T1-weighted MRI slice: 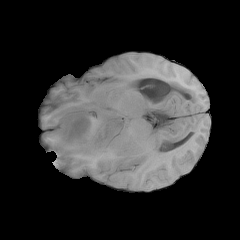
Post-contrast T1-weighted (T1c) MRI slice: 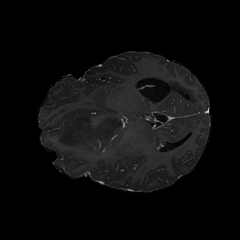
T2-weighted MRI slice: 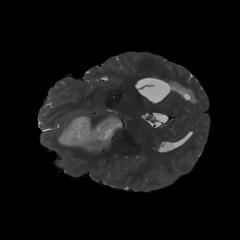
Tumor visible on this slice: yes